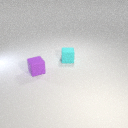
small purple rubber cube to the left of small cyan rubber cube